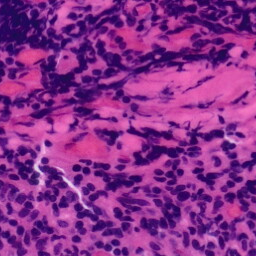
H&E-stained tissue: Tonsil